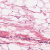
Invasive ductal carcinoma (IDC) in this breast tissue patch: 0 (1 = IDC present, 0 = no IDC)